Field crop: tomato
Growth stage: 1
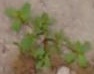
Species: portulaca